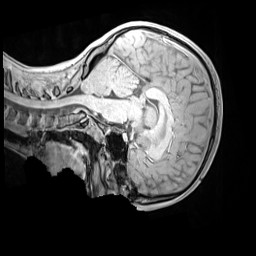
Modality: MP2RAGE
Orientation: sagittal
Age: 10
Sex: female
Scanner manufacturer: siemens
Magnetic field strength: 3 T
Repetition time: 4 s
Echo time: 0.00303 s